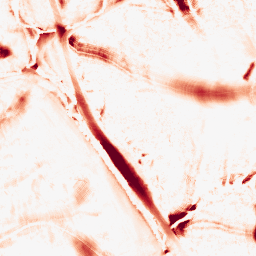
Category: morphological
Decomposition family: tophat
Decomposition parameters: size: 20
mode: white
Upsampling method: lanczos
Upsampling parameters: scale: 2
Upsampling scale: 2